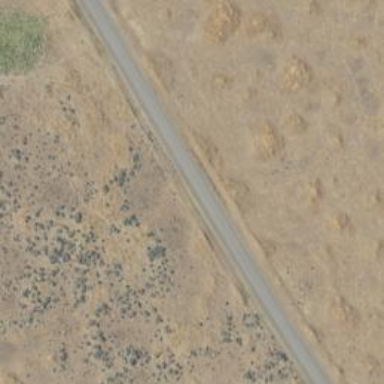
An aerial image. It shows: Tertiary road.